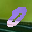
Label: 0